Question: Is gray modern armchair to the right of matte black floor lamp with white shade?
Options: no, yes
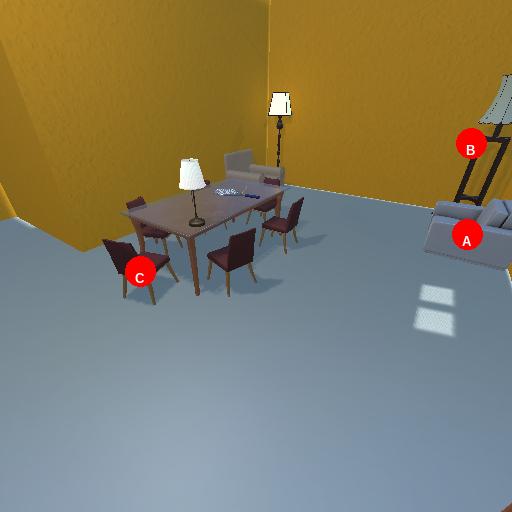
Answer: no